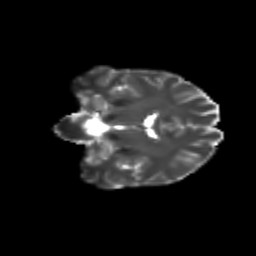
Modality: T2w
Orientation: coronal
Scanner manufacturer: siemens
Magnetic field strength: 3 T
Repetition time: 9.2 s
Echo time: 0.084 s